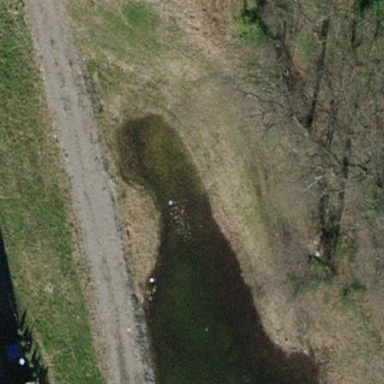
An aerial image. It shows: Peaceful pond surrounded by nature.